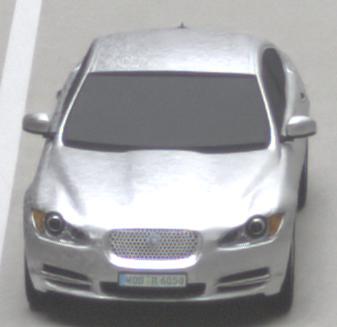
Make: Jaguar
Model: XF 3.0 V6
Detailed model: XF (X250) Limousine
Model produced from: 2010/02
Model produced until: 2010/10
Doors: 4
Color: white
Road condition: dry road
Daytime: midday
Contrast: medium contrast